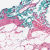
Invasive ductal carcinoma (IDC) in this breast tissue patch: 0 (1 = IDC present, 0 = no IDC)